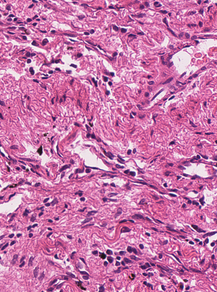
Tumor epithelial tissue: no
Tumor-associated stroma tissue: yes
Normal tissue: no